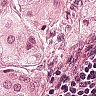
Metastatic tissue present: yes